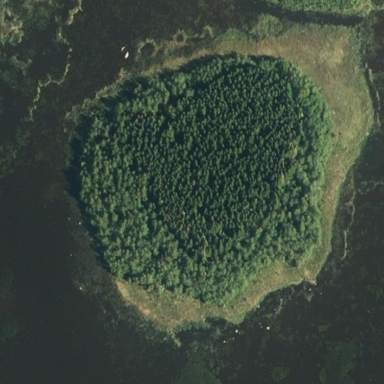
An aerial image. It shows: Islet.